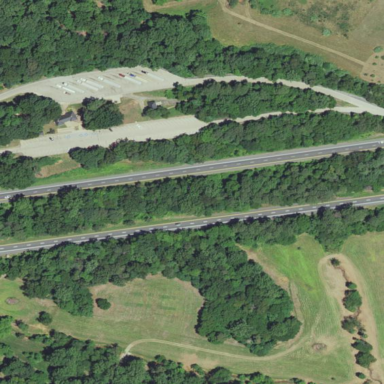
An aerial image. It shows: Rest area along the road.